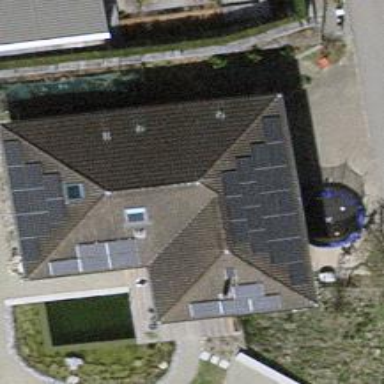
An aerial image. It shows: Solar power generator utilizing photovoltaic technology with solar photovoltaic panels.